Aerial crown-view tile of a tropical tree (Barro Colorado Island, Panama), acquired 20250317:
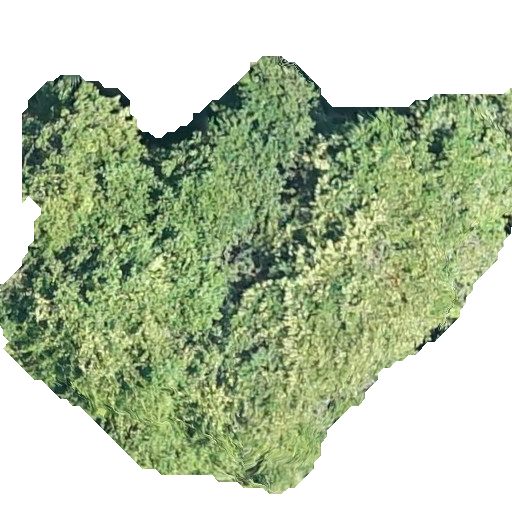
Species: Pouteria stipitata
GBIF accepted scientific name: Pouteria stipitata
Crown area: 238.989 m²